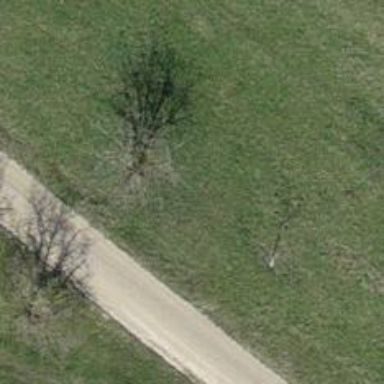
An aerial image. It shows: Single tag "natural: tree."